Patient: sex F, age 68
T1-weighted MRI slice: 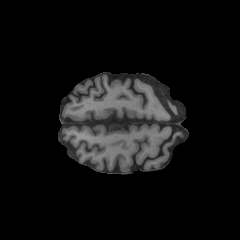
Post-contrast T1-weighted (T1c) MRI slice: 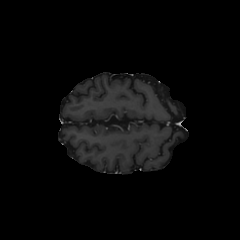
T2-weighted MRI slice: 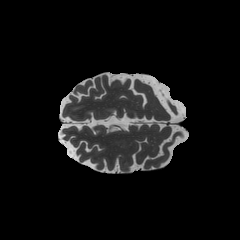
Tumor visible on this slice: no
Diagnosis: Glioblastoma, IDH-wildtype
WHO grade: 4